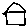
Label: house